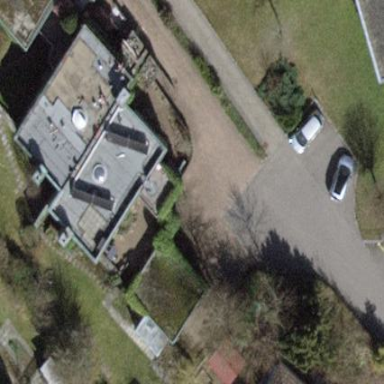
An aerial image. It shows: Semi-detached house.